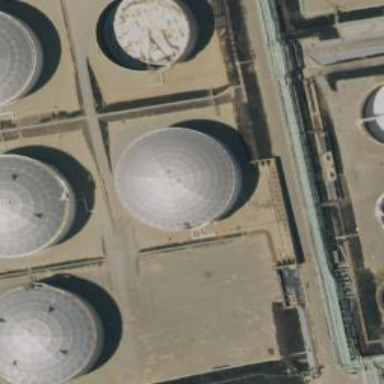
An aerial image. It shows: Building with storage tank.